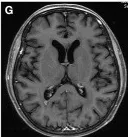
Representative magnetic resonance imaging images of the brain metastatic lesions at different time points. T2-weighted MRI , along with marked alleviation of cerebral edema.
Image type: radiology (mri)